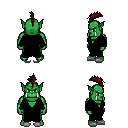
a pixel art fantasy rpg character, male body template, orc, green skin, black robe, red pants, brown mohawk hairstyle, white slippers, four views (front, back, left, right), 2x2 character sprite sheet, small pixel art, hard edges, no anti-aliasing